Current action and preconditions to check: trajectory_clear

Your task: For each precondition in the list above, predict whether it will hold at this action.

Consider the current scene as observed from the mobile robot's camera, and analyze the predicted future states of all dynamic agents (e.g., people, animals, vehicles, or any moving entities) within the NEXT SECOND.

IMPORTANT: Only answer "very likely" if you are absolutely certain—based on strong, clear evidence—that a dynamic agent will violate the precondition in the predicted future state. Do NOT answer "very likely" for unlikely, ambiguous, or low-probability risks.

Ask yourself for each precondition: Is there a high probability, with clear and convincing evidence, that the predicted future states of any dynamic agent will interfere with the predicted future state of the currently executing action within the NEXT SECOND, causing that precondition to fail?

Assess the risk level based on these predictions. Use "likely" or "very likely" if motions create a clear risk of interference.

Use "neutral" or "improbable" if agents are nearby but their predicted paths are clearly diverging or non-conflicting.

Failure Risk Categories: "very improbable", "improbable", "neutral", "likely", "very likely"

Answer Format: Output ONLY the probability_of_failure value from these categories: "very improbable", "improbable", "neutral", "likely", "very likely"

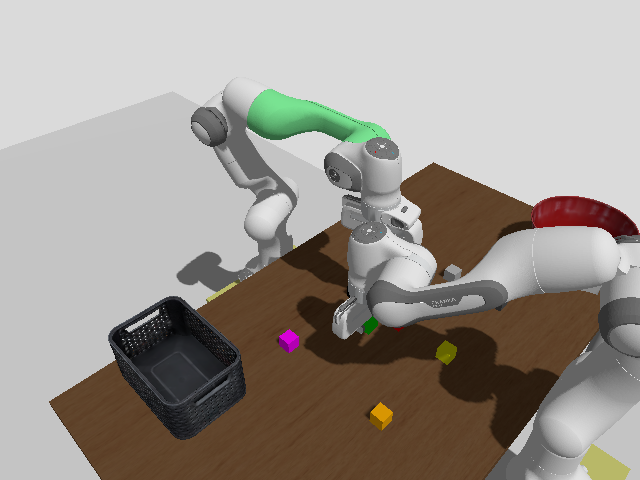

Answer: very likely